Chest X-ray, AP view. Patient: 60 years old, sex M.
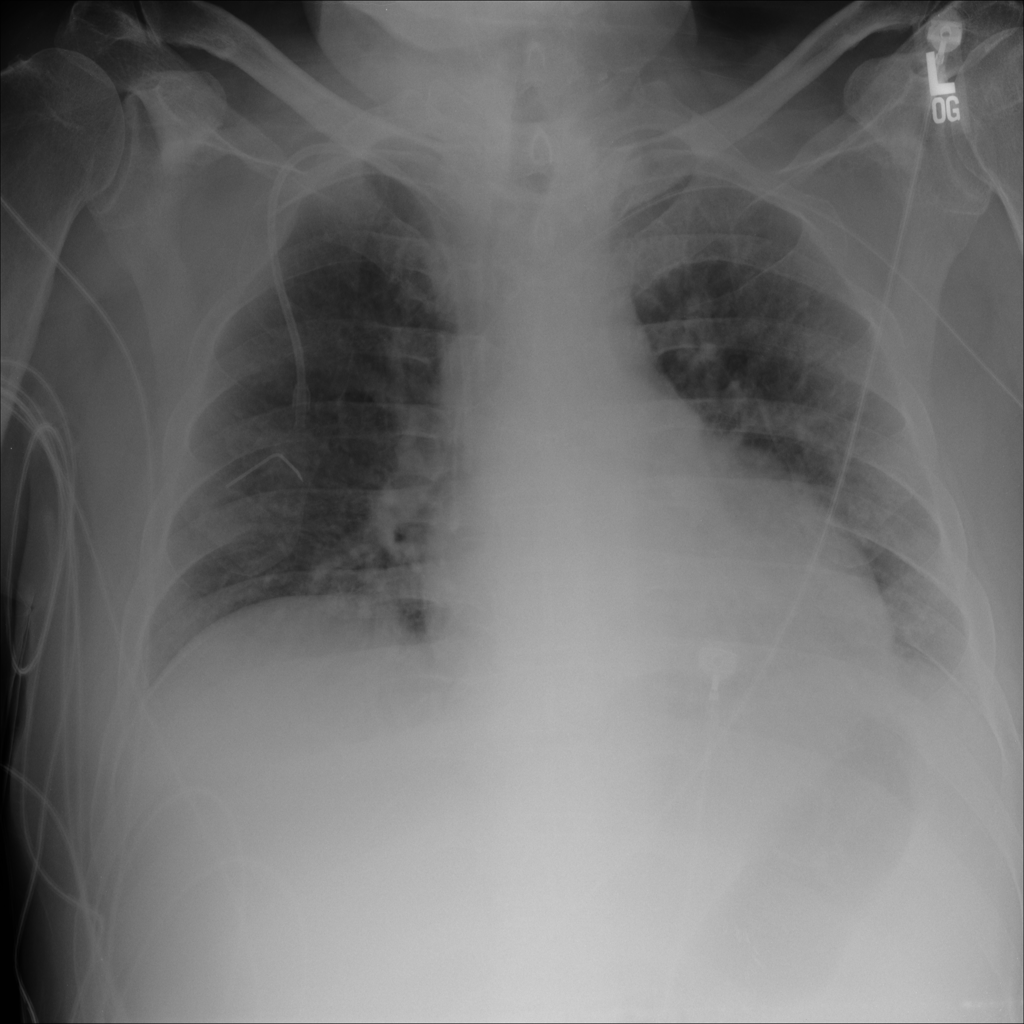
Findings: No Finding